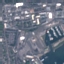
Land use / land cover class: Industrial